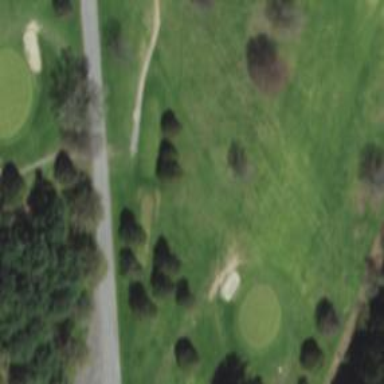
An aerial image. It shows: Golf tee.